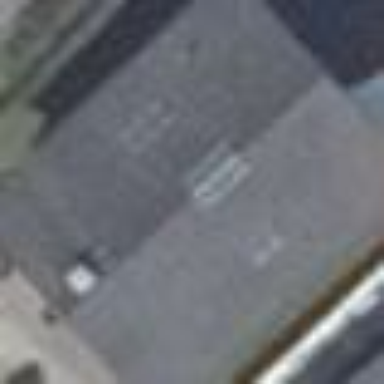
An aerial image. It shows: House with gabled roof oriented along the length of the building.